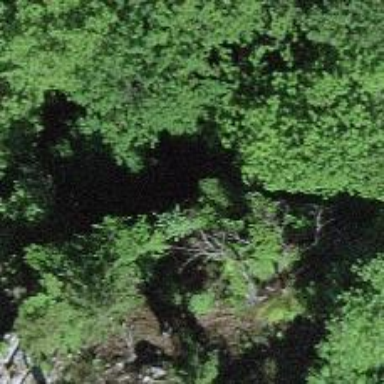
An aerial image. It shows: Cliff in nature.